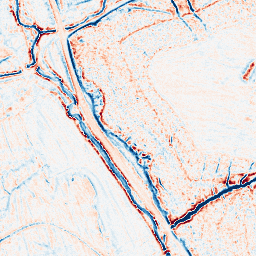
Category: edge_preserving
Decomposition family: bilateral
Decomposition parameters: d: 9
sigma_color: 150
sigma_space: 50
Upsampling method: lanczos
Upsampling parameters: scale: 4
Upsampling scale: 4